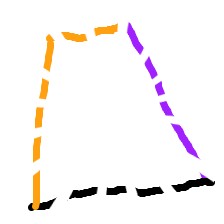
Shape: trapezoid